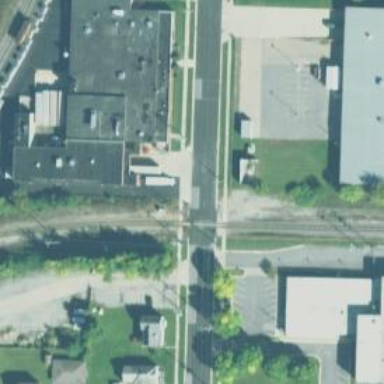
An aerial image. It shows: Railway level crossing.